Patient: sex F, age 51
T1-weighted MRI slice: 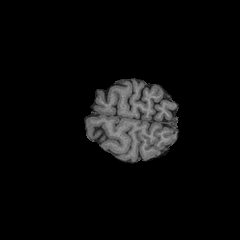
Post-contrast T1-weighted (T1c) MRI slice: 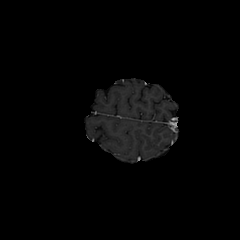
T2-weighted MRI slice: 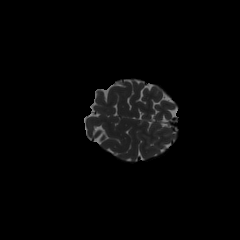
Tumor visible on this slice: no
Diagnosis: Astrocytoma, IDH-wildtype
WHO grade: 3